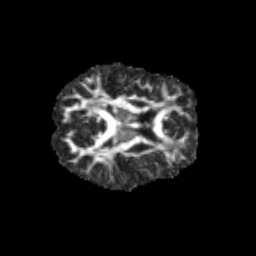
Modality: FA
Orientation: axial
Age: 13
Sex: female
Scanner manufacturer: siemens
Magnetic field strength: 3 T
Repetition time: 3.8 s
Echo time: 0.07 s